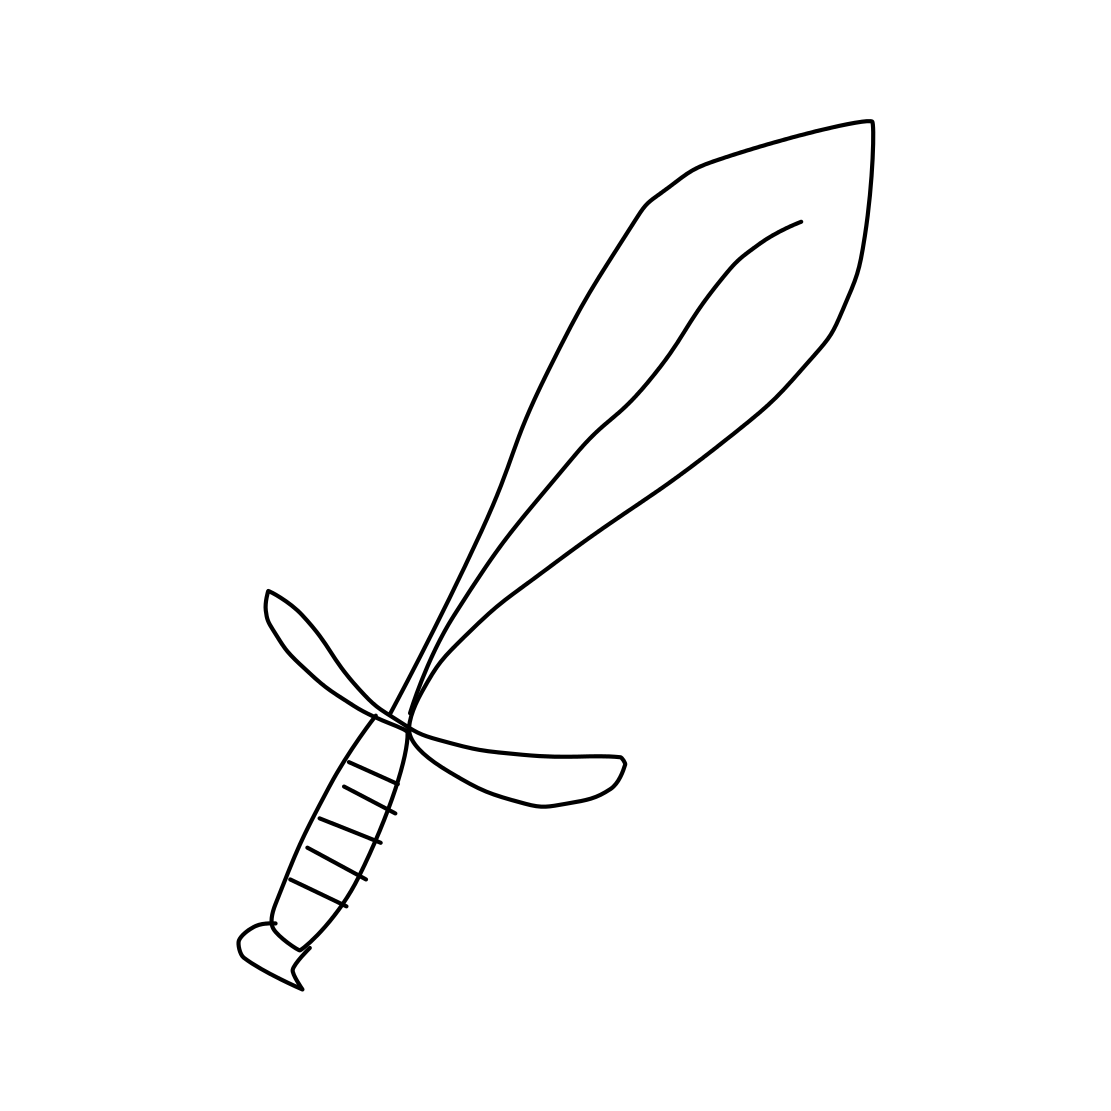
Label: sword